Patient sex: M
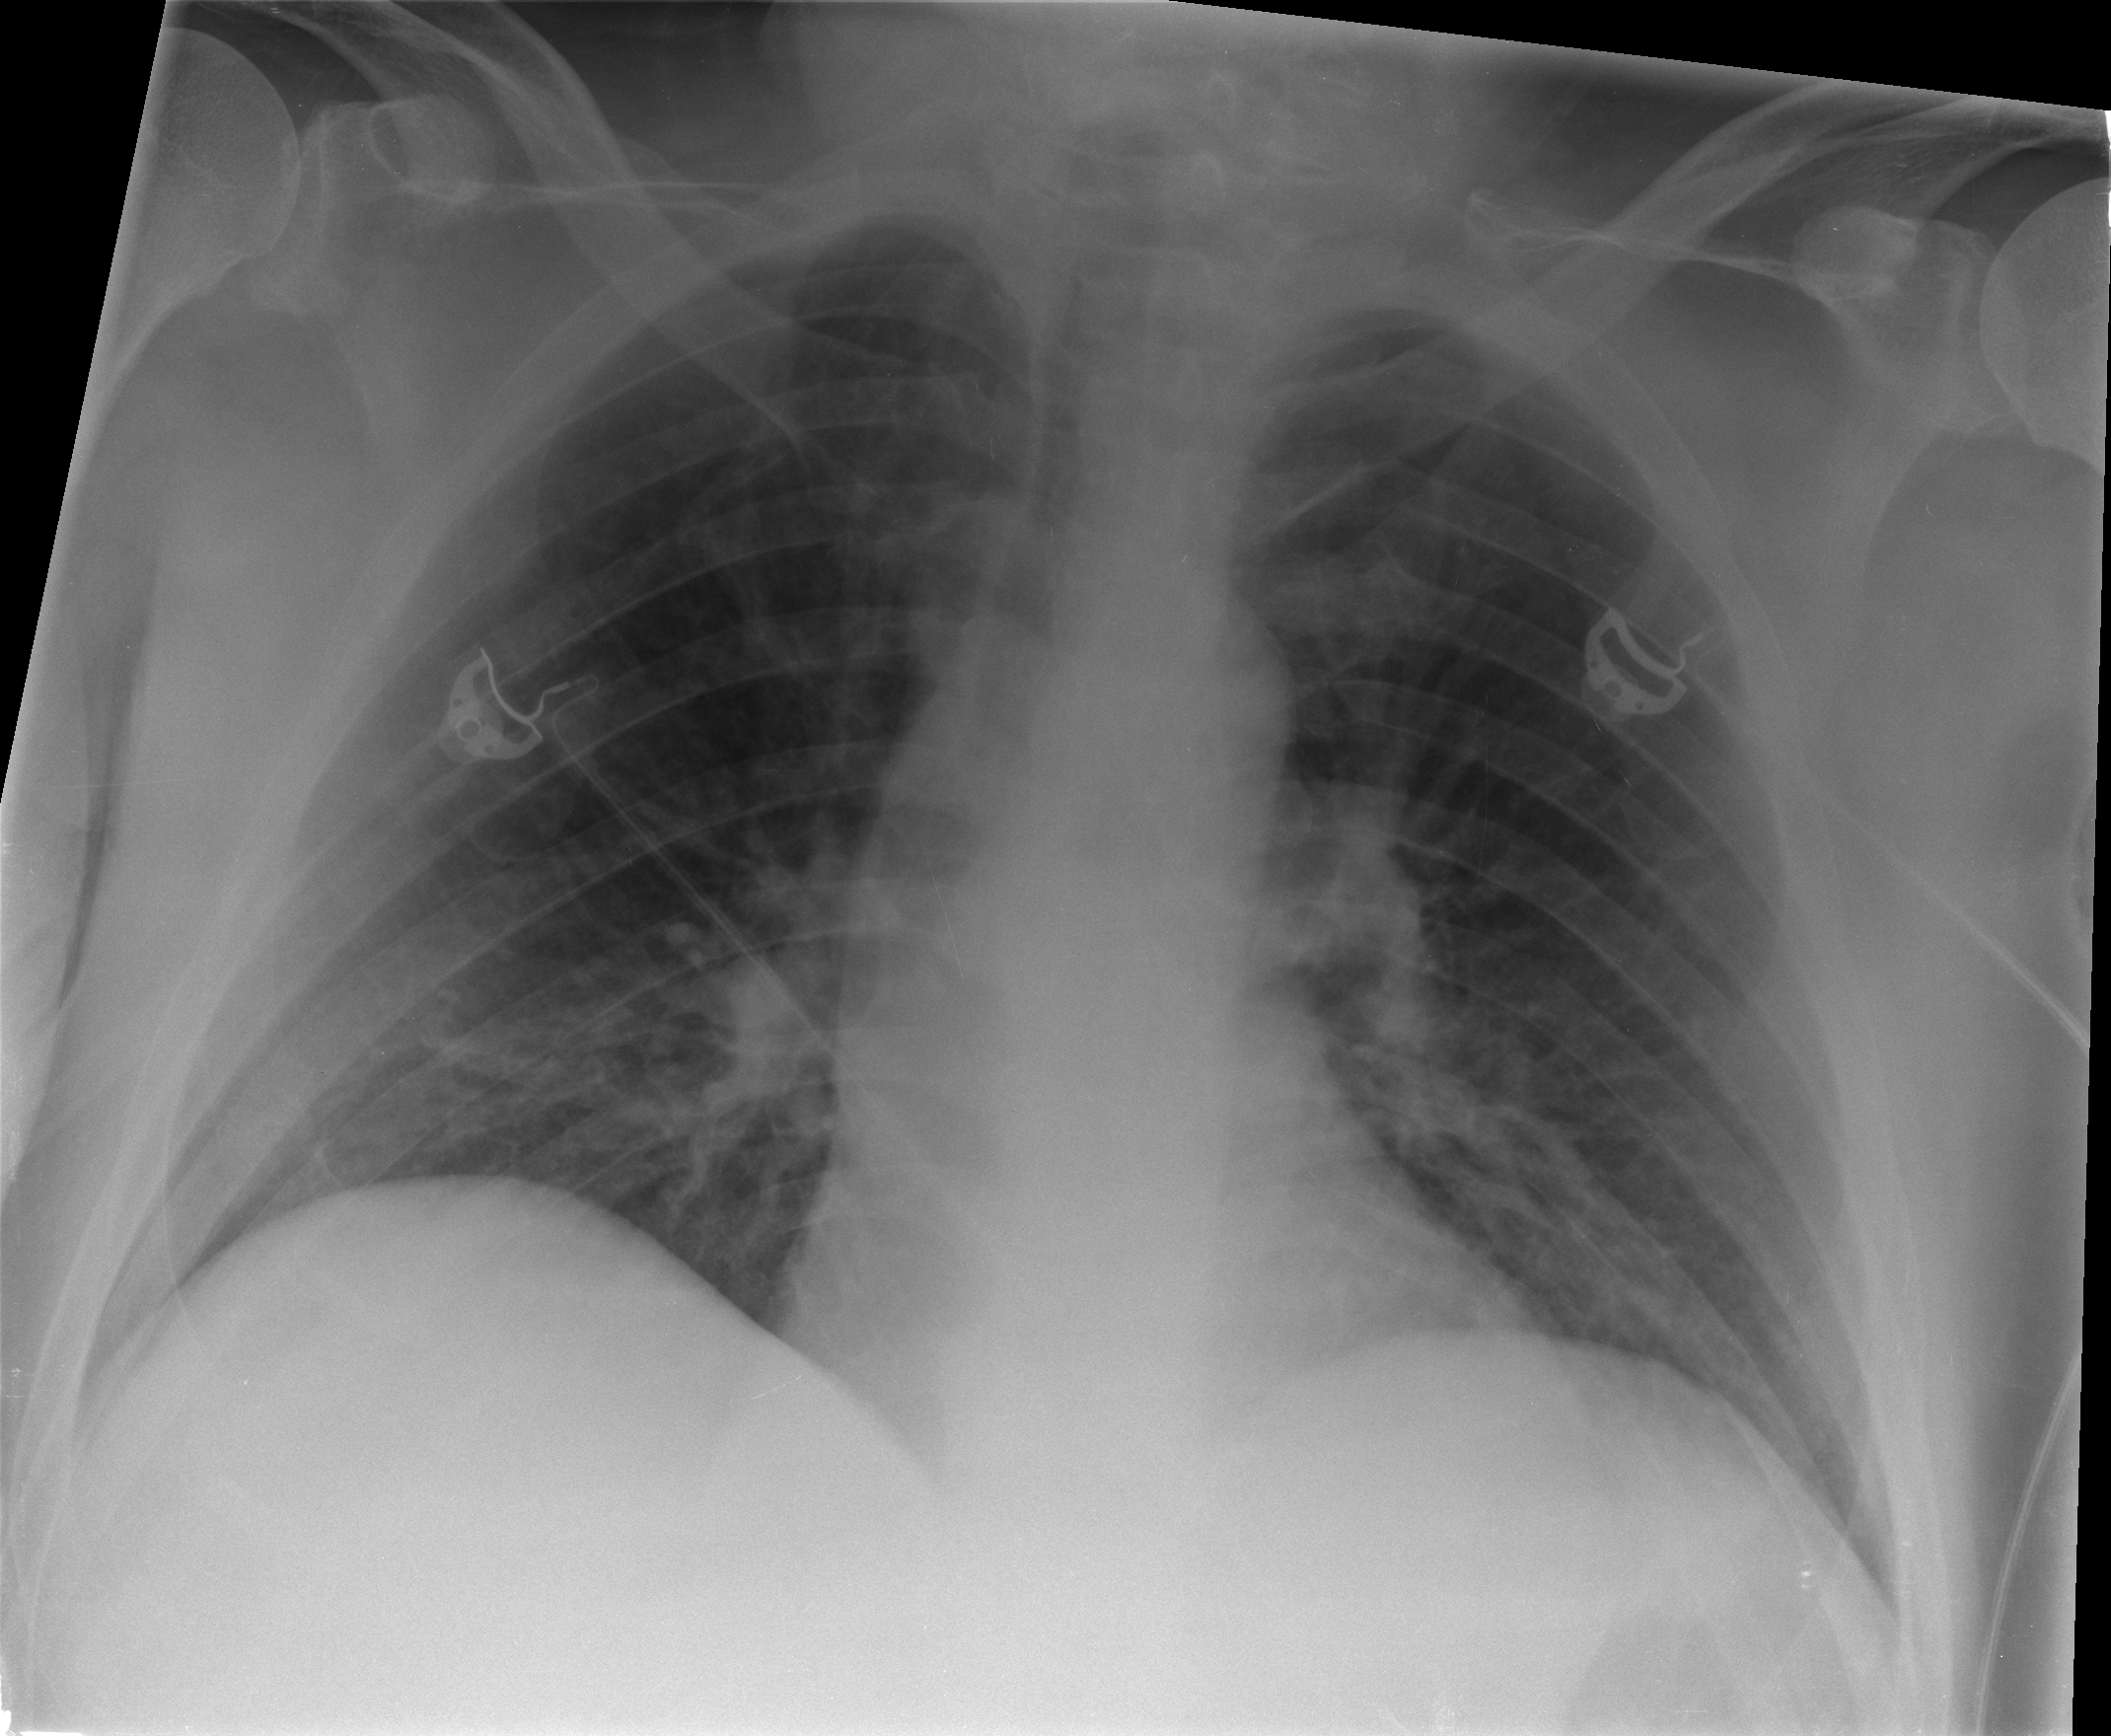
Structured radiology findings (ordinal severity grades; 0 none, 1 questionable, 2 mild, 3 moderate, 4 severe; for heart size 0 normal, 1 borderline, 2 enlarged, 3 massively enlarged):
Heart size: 0
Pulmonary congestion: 2
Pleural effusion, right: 0
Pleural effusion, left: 0
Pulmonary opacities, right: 0
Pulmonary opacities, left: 0
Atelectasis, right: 0
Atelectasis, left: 0